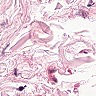
Metastatic tissue present: no